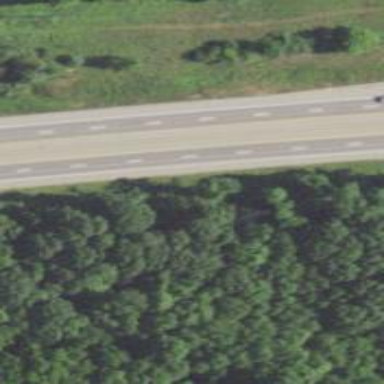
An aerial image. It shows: Asphalt motorway.